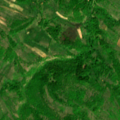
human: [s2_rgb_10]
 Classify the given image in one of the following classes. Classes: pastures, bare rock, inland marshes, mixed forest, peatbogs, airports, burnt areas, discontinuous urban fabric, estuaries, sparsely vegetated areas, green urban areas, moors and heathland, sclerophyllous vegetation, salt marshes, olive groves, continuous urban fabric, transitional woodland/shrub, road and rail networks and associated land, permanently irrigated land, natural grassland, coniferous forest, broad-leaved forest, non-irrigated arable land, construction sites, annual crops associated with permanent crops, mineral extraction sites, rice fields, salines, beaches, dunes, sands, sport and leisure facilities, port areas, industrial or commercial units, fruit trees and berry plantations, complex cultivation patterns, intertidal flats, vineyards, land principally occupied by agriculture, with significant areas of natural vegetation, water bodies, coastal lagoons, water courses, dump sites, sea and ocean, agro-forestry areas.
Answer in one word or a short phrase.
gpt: complex cultivation patterns, land principally occupied by agriculture, with significant areas of natural vegetation, broad-leaved forest, transitional woodland/shrub